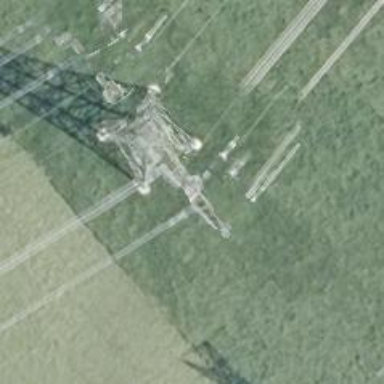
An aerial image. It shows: Power tower.